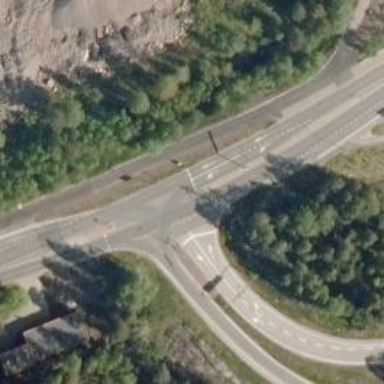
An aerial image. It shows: Asphalt trunk link road.